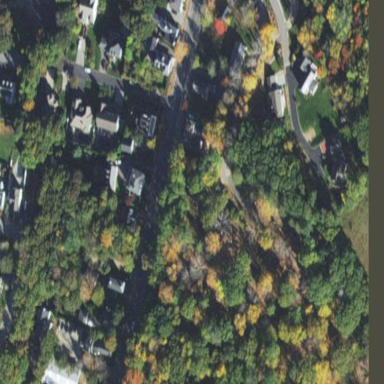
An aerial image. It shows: Mixed woodland area with variety of leaf types and cycles.